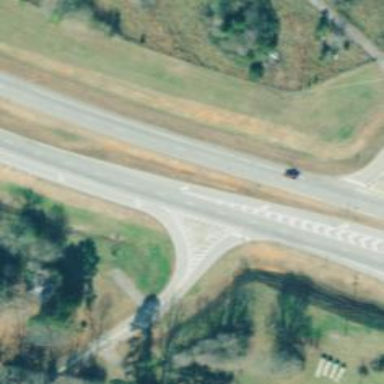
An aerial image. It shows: Trunk link highway.